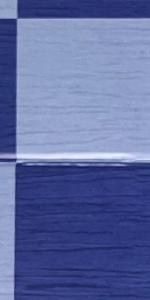
Label: Empty